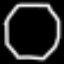
Label: octagon